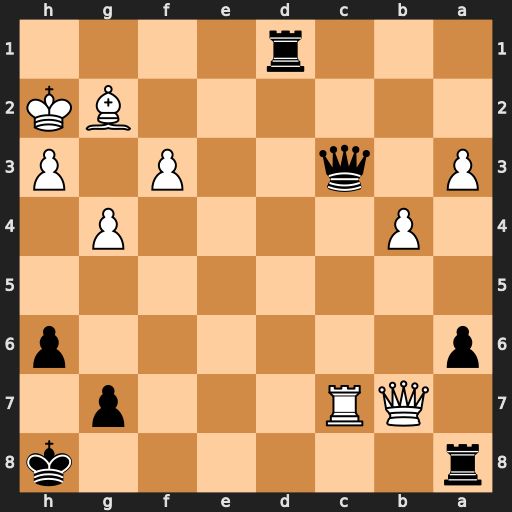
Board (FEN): r6k/1QR3p1/p6p/8/1P4P1/P1q2P1P/6BK/3r4
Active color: b
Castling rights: -
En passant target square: -
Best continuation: Qe5+ f4 Qxf4#